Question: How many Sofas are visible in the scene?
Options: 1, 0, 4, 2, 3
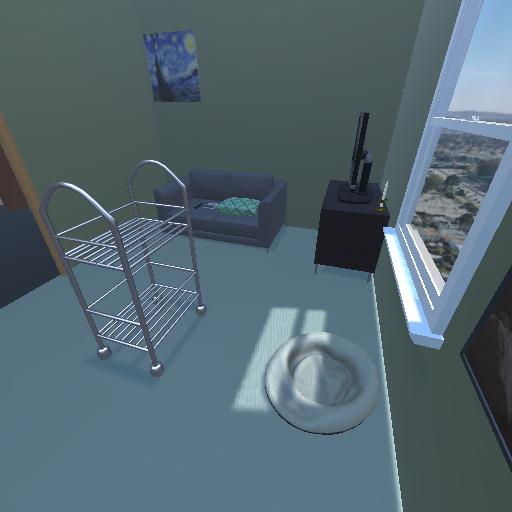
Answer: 1